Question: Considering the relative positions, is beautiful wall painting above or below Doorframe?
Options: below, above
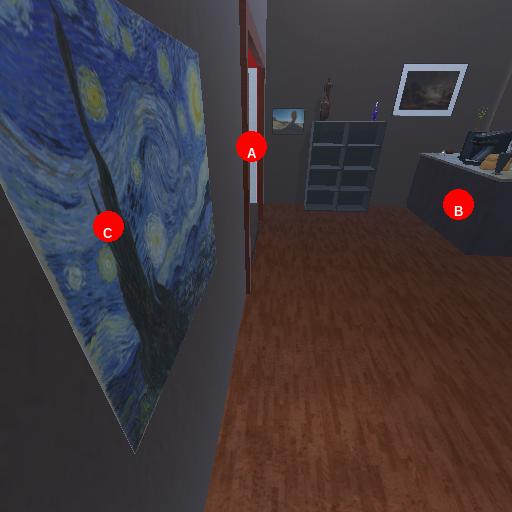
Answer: below